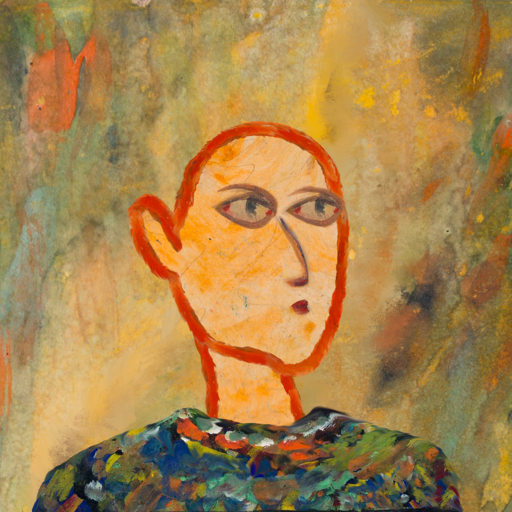
Background: Comrade, Head And Neck Side: Experience, Face Side: GypsyMother, Bust: An_Impression, Hair Side: Blank, Head Accessory: Blank, Second Necklace: Blank, Necklace: Blank, Baby: Blank